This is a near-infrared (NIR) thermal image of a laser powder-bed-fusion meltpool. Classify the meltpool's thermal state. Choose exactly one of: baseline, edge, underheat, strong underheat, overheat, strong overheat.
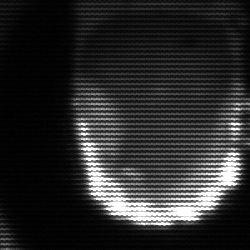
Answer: baseline